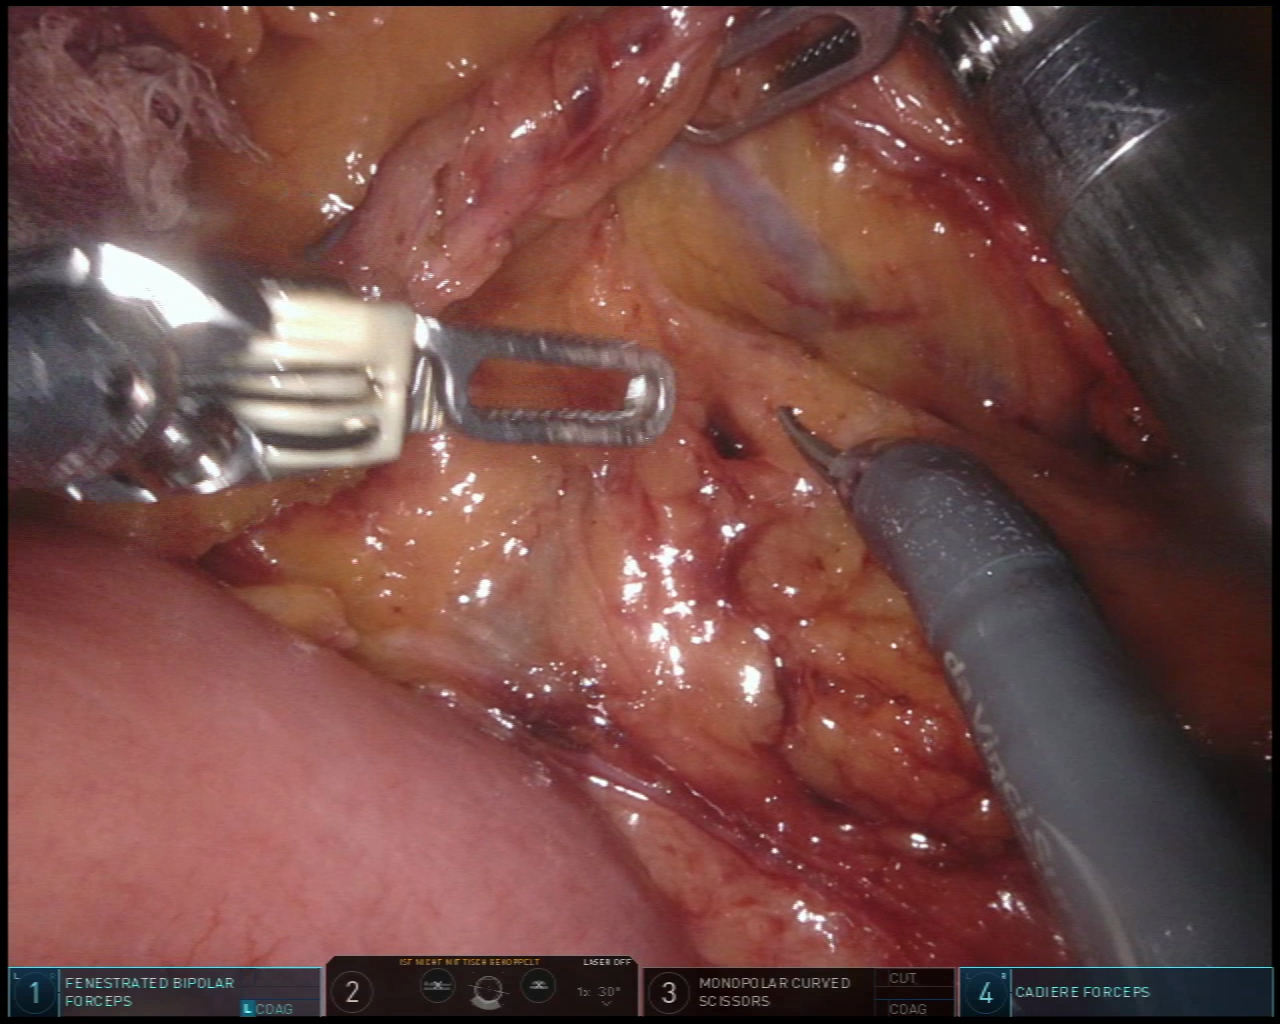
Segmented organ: intestinal_veins
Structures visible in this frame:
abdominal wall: no
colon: no
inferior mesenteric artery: no
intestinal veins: yes
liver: no
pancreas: no
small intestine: yes
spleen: no
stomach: no
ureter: no
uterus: no
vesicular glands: no